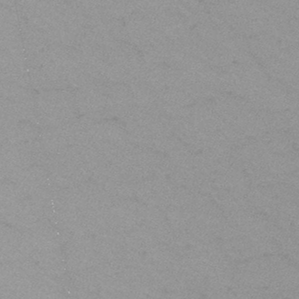
Label: frost